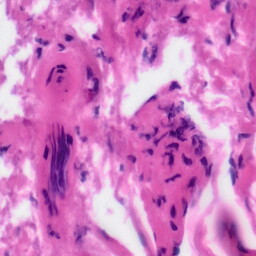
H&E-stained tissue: Tonsil